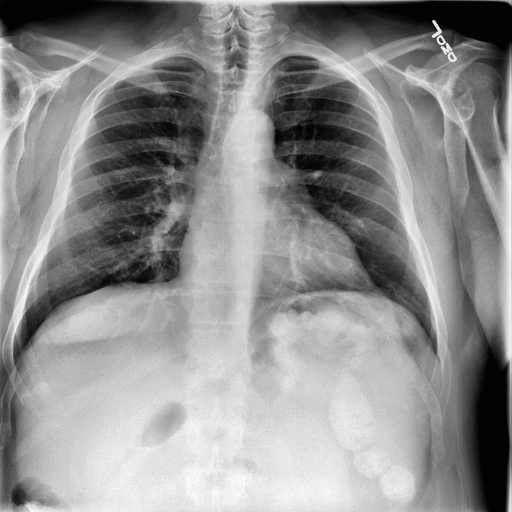
Finding: NORMAL